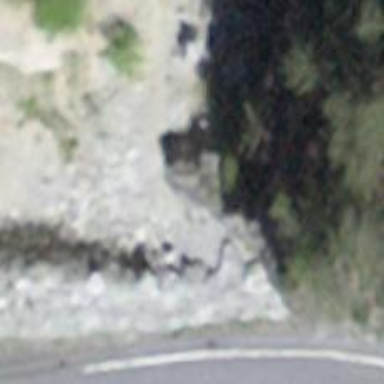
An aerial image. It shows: Natural cliff.